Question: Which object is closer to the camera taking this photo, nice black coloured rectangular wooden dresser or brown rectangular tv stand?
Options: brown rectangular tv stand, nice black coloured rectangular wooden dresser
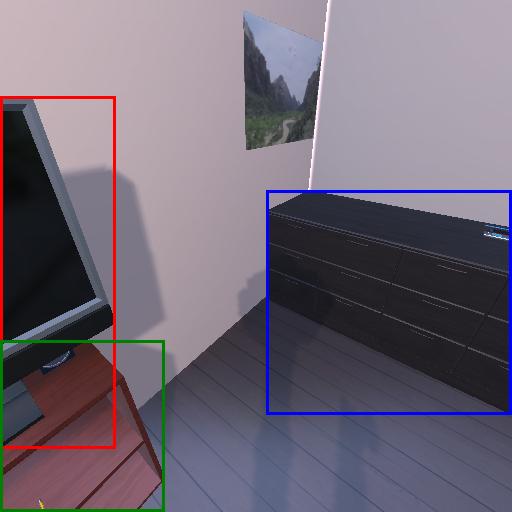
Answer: brown rectangular tv stand